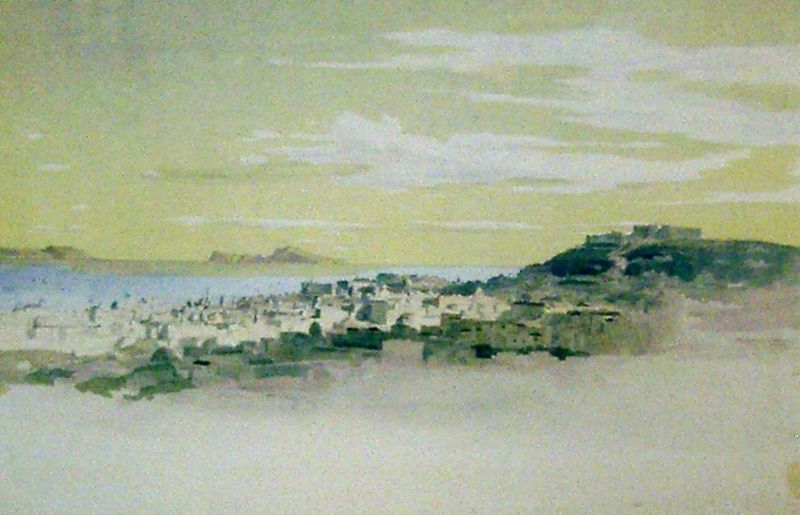
Titel: Ansicht von Neapel mit Blick auf das Meer
Künstler: Johann Heinrich Schilbach
Standort: Darmstadt
Institution: Hessisches Landesmuseum
Schlagwörter: berg, blau, himmel, meer, wasser, weiß, wolken, aquarell, bäume, fluss, gelb, grün, impressionismus, landschaft, ocker, sand, see, stadt, teich, ufer, abend, braun, fenster, grau, hell, skizze, ausblick, gebäude, haus, schloss, wolke, beige, wand, steine, bach, erde, ferne, horizont, häuser, hügel, morgen, natur, sonnenaufgang, spiegelung, gewässer, kirche, sonne, insel, land, wald, anhöhe, spanien, gischt, küste, sommer, wellen, papier, fassade, italien, ort, süden, studie, berge, düne, dünen, gebirge, modern, dorf, dächer, mauer, dunkelgrün, dunst, hellgrün, lila, nebel, sonnenuntergang, oliv, hafen, romantik, wasse, monet, bucht, ozean, ortschaft, stadtansicht, wände, wasserfarben, fetzen, burg, übergang, diesig, urlaub, festung, lichtung, unvollendet, china, hubi, sicht, griechenland, ansiedlung, grünlich, siedlung, plateau, weise, golf, landstrich, athen, vesuv, inseln, mittelmeer, rottmann, akropolis, kriche, hafenstadt, neapel, aquarel, farbskizze, weiler, wolk, mer, ber, verwaschen, naur, warum, ügel, romatnik, stadt hügel, nebrel, inseln neapel